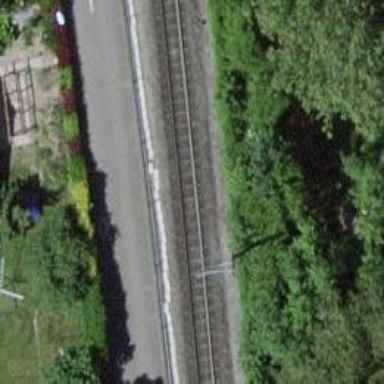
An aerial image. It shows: Railway buffer stop.